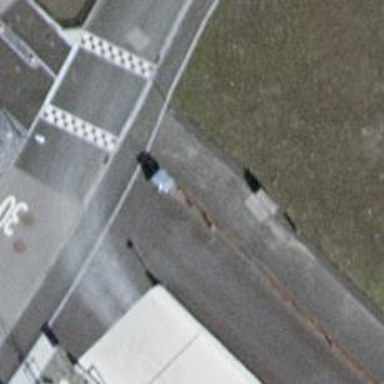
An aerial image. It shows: Bollard.